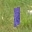
Label: 1